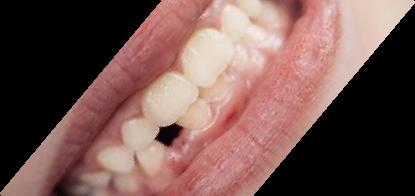
Condition: hypodontia